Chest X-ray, PA view. Patient: 52 years old, sex M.
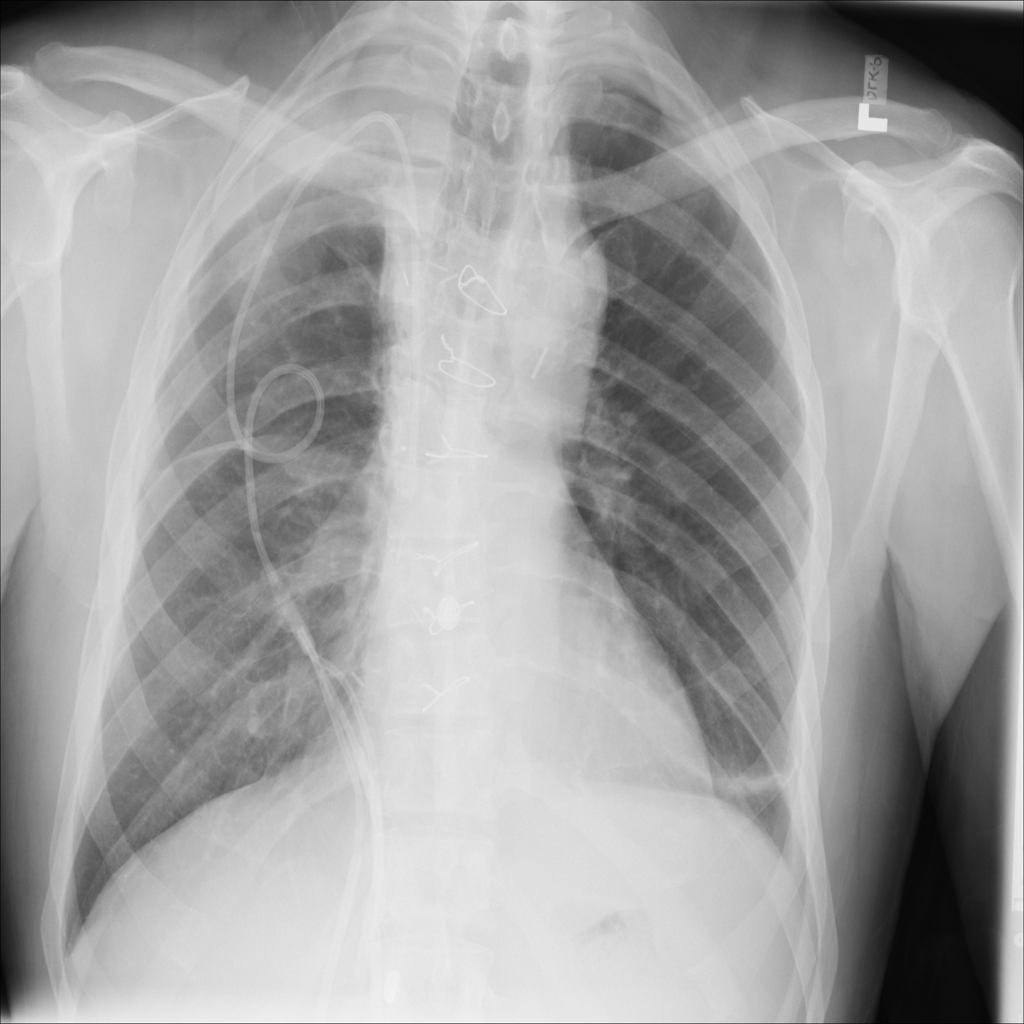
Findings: Atelectasis, Effusion